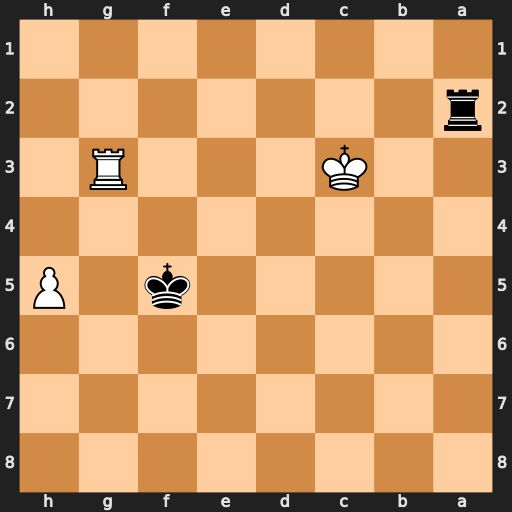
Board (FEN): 8/8/8/5k1P/8/2K3R1/r7/8
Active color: b
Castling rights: -
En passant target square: -
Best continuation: Ra3+ Kd4 Rxg3